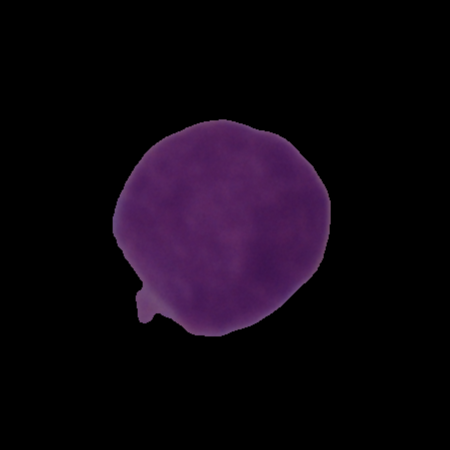
Label: healthy